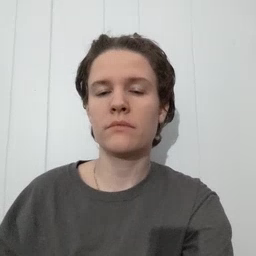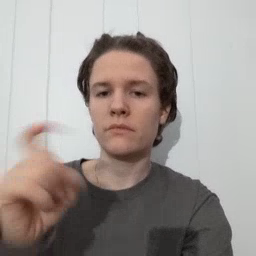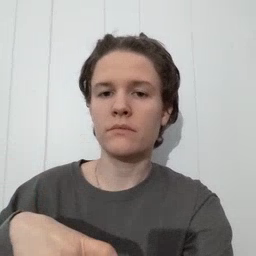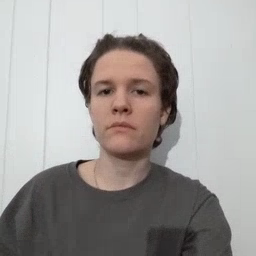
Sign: haveto